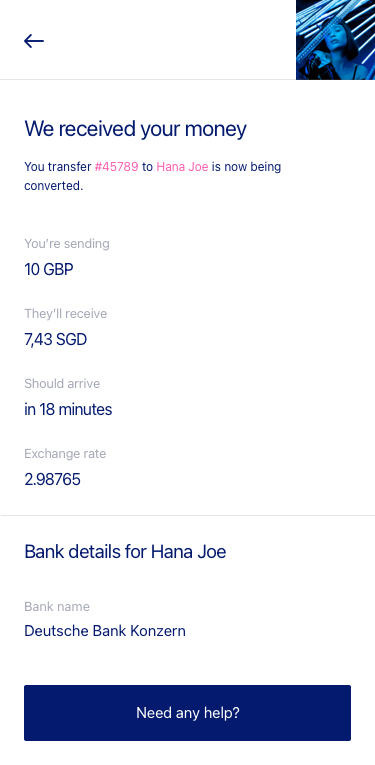
Text in this UI design:
We received your money
You transfer #45789 to Hana Joe is now being converted.
You’re sending
10 GBP
They’ll receive
7,43 SGD
Should arrive
in 18 minutes
Exchange rate
2.98765
Bank details for Hana Joe
Bank name
Deutsche Bank Konzern